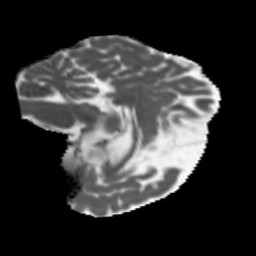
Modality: MD
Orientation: sagittal
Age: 56
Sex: female
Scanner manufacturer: siemens
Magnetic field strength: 3 T
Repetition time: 5.47 s
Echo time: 0.0854 s